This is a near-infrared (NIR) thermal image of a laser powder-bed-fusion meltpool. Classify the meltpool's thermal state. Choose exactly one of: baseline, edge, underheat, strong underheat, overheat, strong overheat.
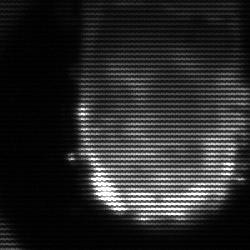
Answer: baseline